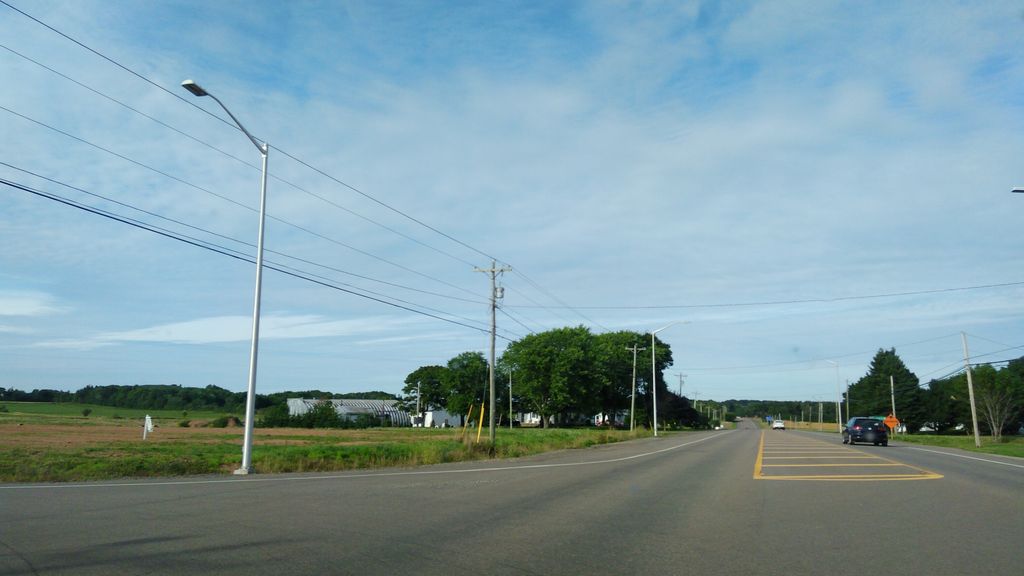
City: charlottetown